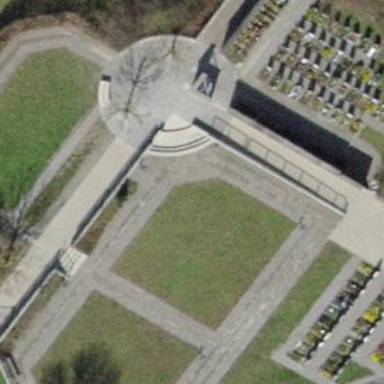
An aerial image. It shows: Cemetery.